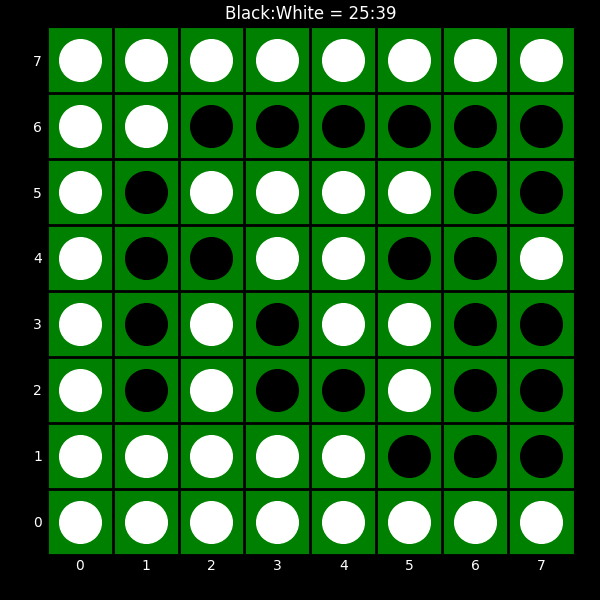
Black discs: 25
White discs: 39